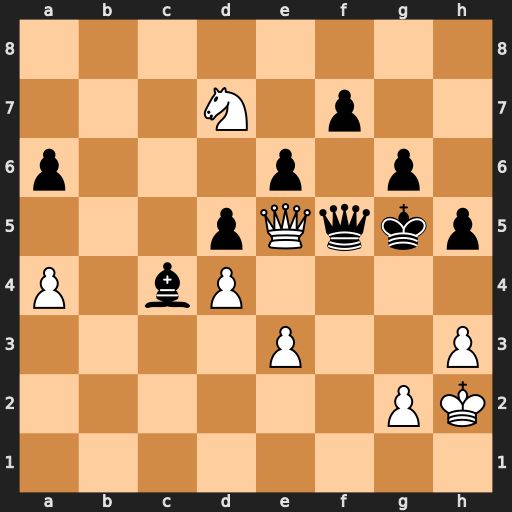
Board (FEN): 8/3N1p2/p3p1p1/3pQqkp/P1bP4/4P2P/6PK/8
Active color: w
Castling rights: -
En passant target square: -
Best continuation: h4+ Kh6 Qh8#